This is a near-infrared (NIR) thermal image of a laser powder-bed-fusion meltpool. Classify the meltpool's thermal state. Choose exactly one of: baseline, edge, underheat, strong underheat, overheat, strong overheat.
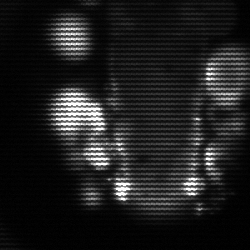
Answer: strong underheat